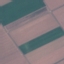
Label: AnnualCrop